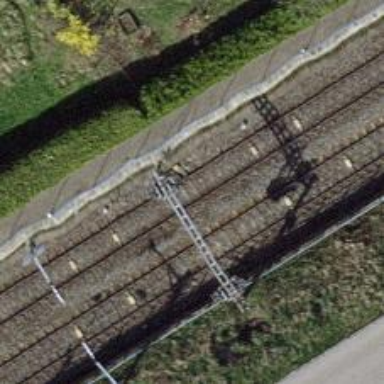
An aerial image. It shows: Railway signal.